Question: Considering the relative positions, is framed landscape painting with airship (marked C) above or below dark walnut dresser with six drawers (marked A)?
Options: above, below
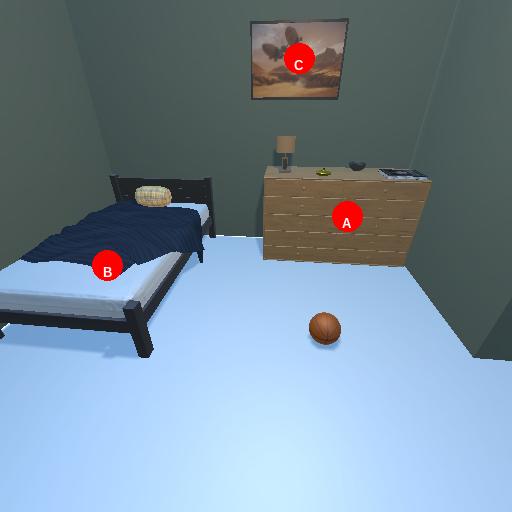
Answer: above